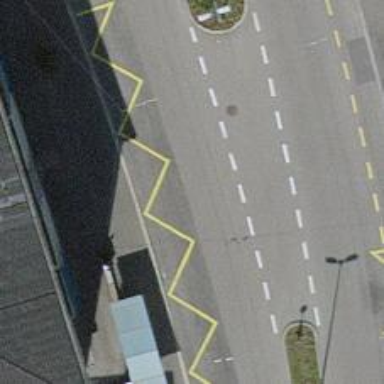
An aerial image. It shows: Tertiary road with asphalt surface and trolley wires.